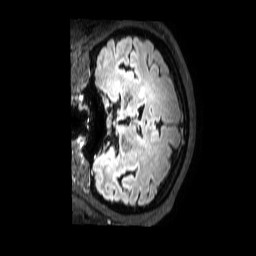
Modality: FLAIR
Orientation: coronal
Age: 47
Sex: male
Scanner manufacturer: philips
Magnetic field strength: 3 T
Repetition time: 4.8 s
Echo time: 0.275 s